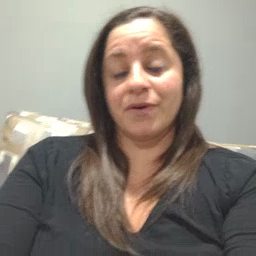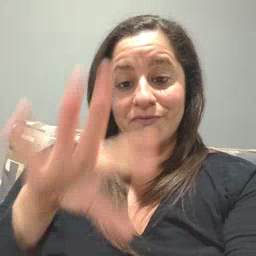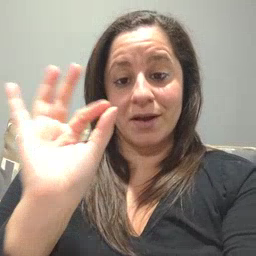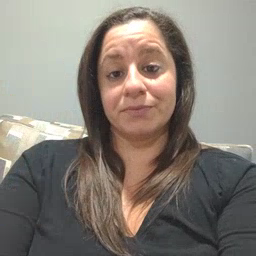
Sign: find